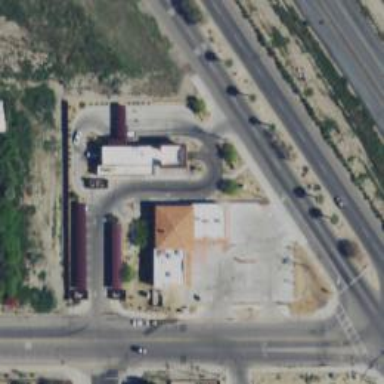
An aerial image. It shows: Alley designed for services.